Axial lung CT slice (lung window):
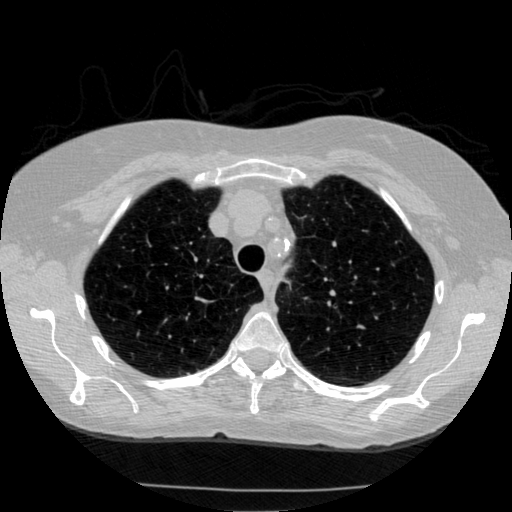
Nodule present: no